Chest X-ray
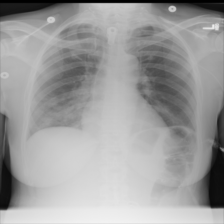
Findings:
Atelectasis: positive
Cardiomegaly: negative
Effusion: negative
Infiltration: positive
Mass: negative
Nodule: negative
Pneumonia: negative
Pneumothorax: negative
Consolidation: negative
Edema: negative
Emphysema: negative
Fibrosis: negative
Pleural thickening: negative
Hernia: negative